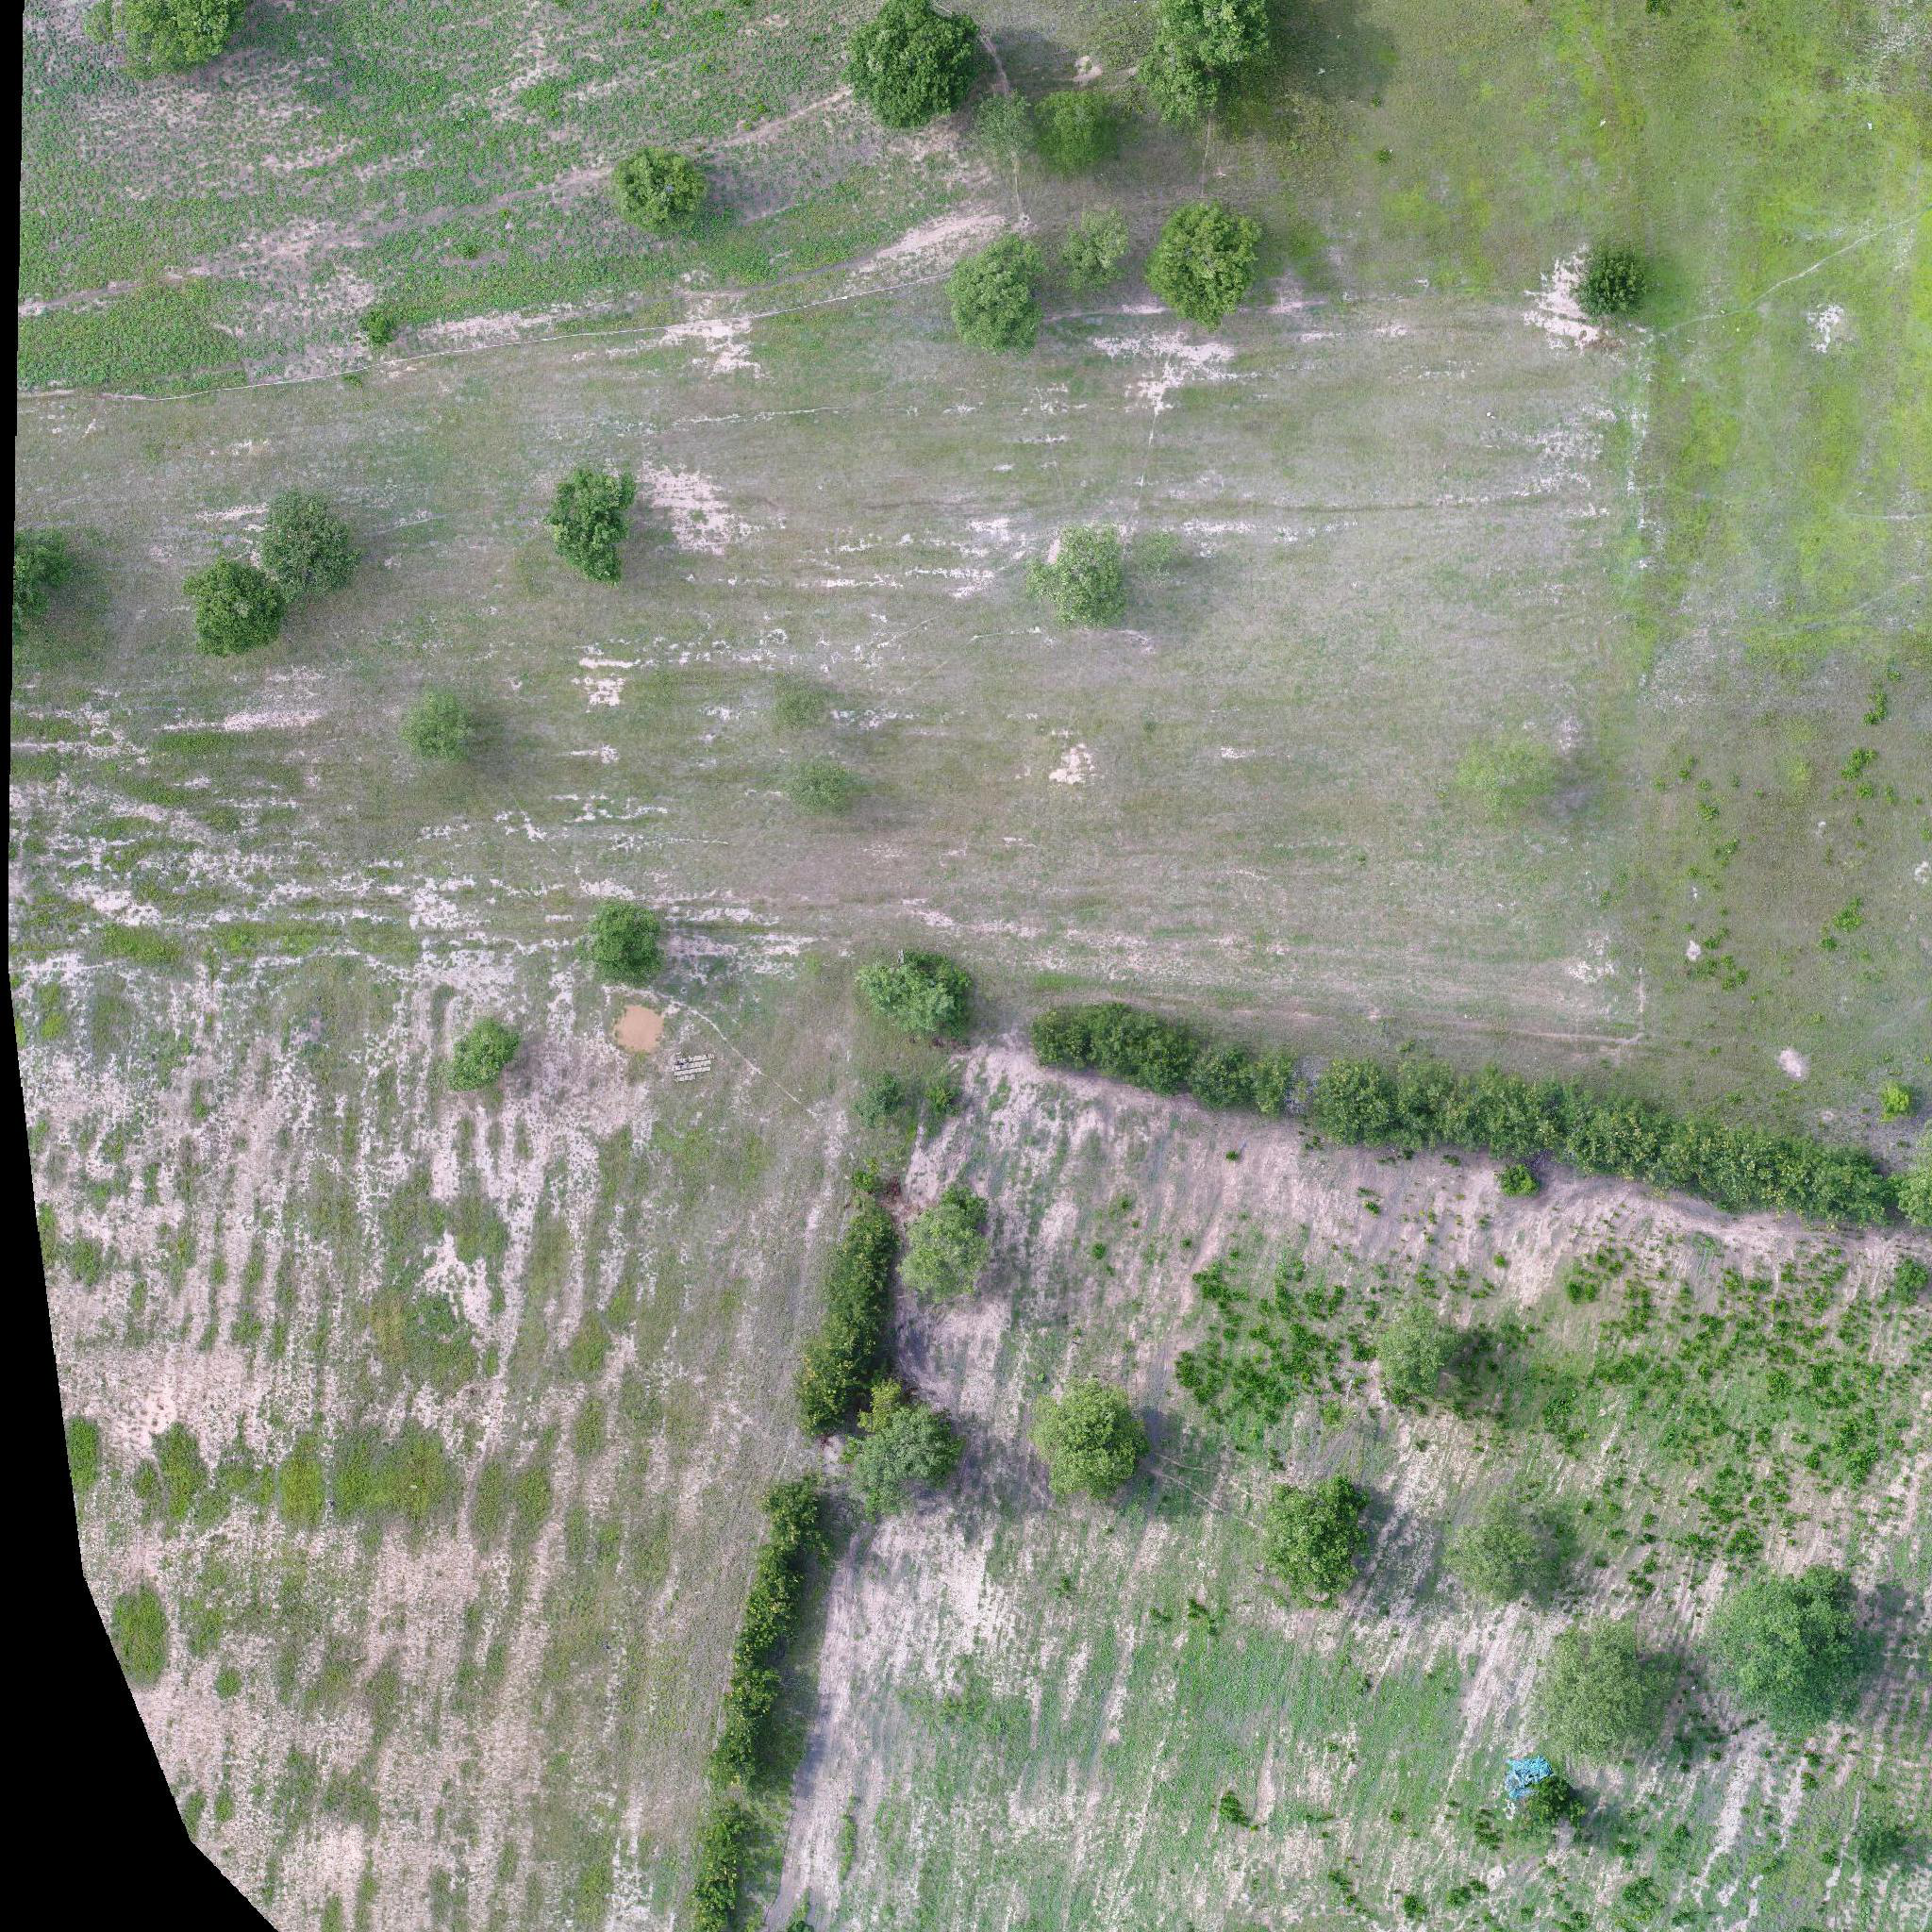
Biome: West Sudanian savanna